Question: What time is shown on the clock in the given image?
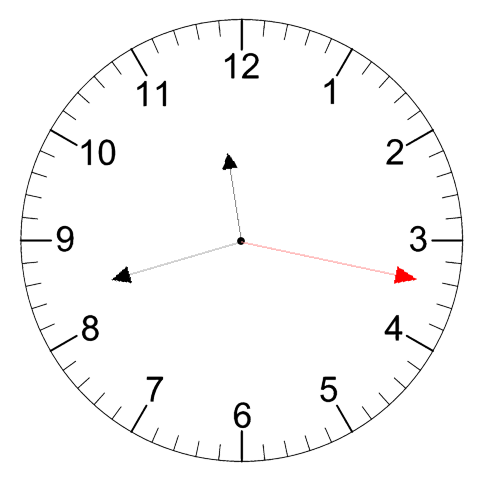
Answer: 11:42:17